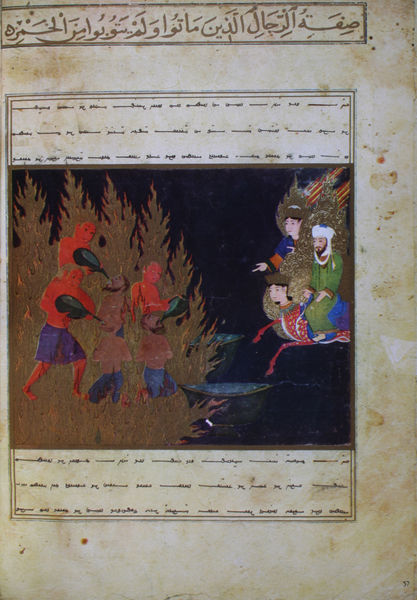
Titel: Miradschname (Buch der Himmelfahrt). Die Trinker von Wein und vergorenen Getränken
Künstler: Herat (Chorasan)
Standort: Paris
Institution: Bibliothèque Nationale.
Schlagwörter: blau, dunkel, feuer, hand, himmel, kampf, mann, nackt, wasser, weiß, fluss, grün, menschen, abend, bunt, frau, grau, hut, männer, nacht, schwarz, zeichnung, rot, schleier, teppich, alt, bart, trinken, böse, diener, geschichte, rahmen, schüssel, tod, öl, schilf, flach, gebüsch, gold, musik, rosa, wald, boot, pferd, reiter, reiten, farbig, schiff, schrift, papier, man, farbe, violett, vergilbt, linien, rand, figuren, soldaten, inschrift, knie, schriftzeichen, buch, orient, orientalisch, rechteck, flammen, seite, illustration, text, buchstaben, überschrift, koloriert, beten, gefässe, buchseite, flecken, pergament, arabisch, sklave, gegner, hölle, teufel, knieend, mittelalter, märchen, fabelwesen, verneigen, kreuzzug, könige, heilige, opfer, zeilen, bottich, golden, verhüllt, turban, miniatur, chimäre, prophet, arabien, islam, persien, türkei, boxer, sklaven, handschrift, verbrennung, farbenfroh, hebräisch, initial, buchmalerei, folter, islamisch, persisch, wasserbehälter, koran, kalif, mohamed, mohammed, orien, shalem, suren, mongolen, wesir, illumination, leserichtung, von rechts nach links, mönner, mohamet, wassergefässe, po, boat, prof. shalem, chimaira, schiiten, schrift papier, schwearz+